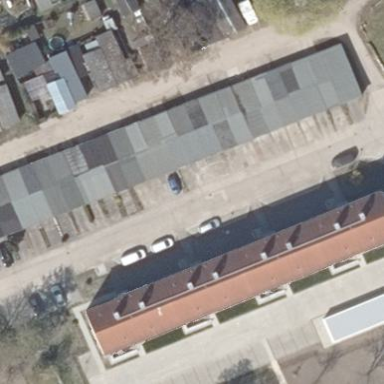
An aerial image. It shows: Apartments building with gabled roof oriented along the building.